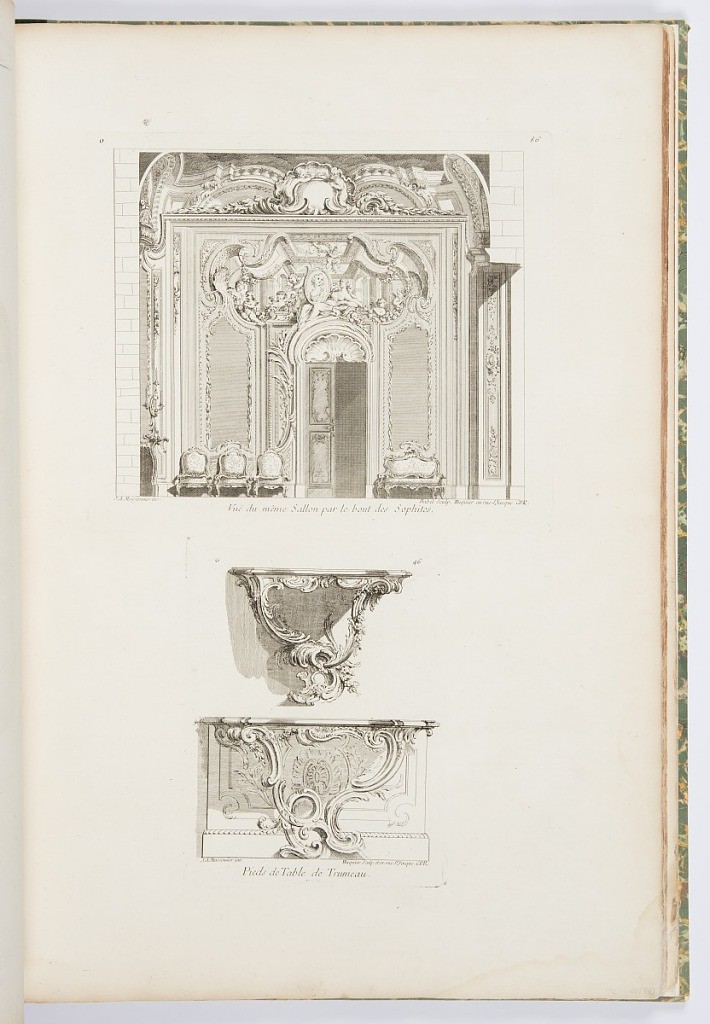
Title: Vuë du même Sallon par le bout des Sophites (View of the Same Salon), plate 86, in Oeuvres de Juste-Aurèle Meissonnier (Works by Juste-Aurèle Meissonnier)
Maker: Juste-Aurèle Meissonnier, French, b. Italy, 1695–1750
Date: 1695–1750
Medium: Engraving on white laid paper
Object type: Print
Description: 1921-6-212-44-a: Salon decoration includes putti, C-curves; trompe ...;     1921-6-212-44-b: Upper design shows two table legs, covered in feat...